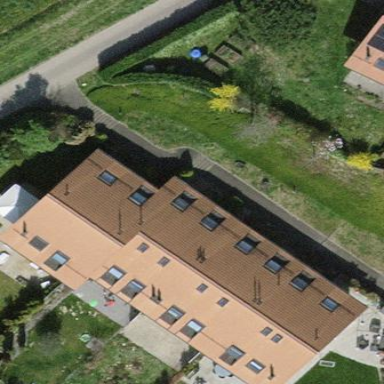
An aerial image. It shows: Terrace building.